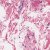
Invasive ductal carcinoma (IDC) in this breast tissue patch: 0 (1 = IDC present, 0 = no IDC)